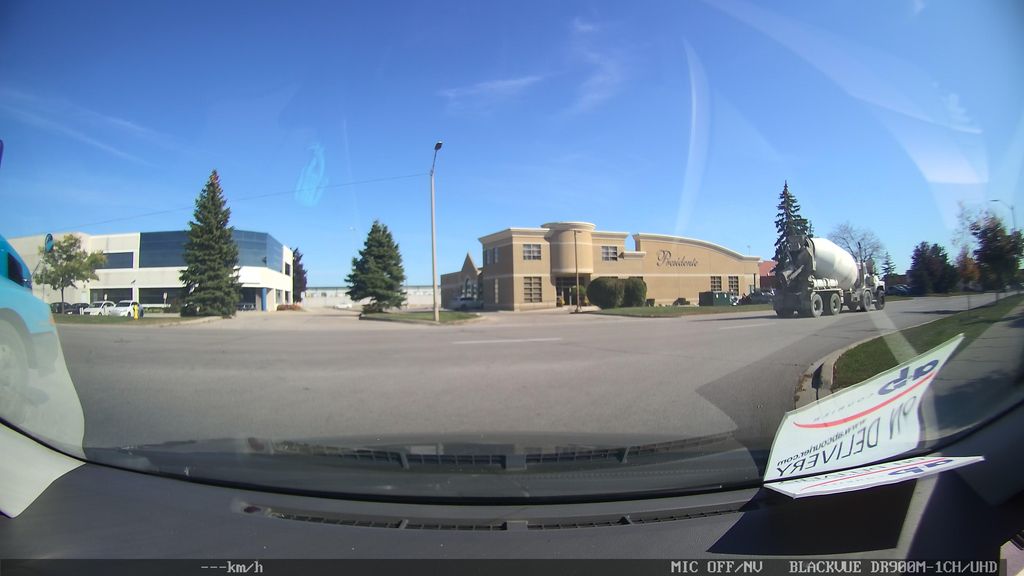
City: toronto